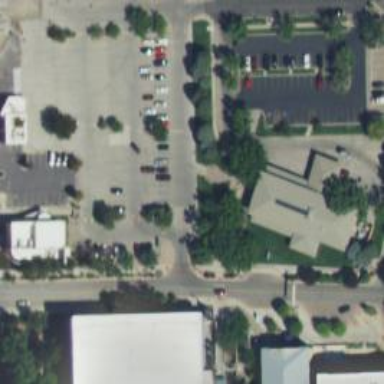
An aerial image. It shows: Parking space is available.